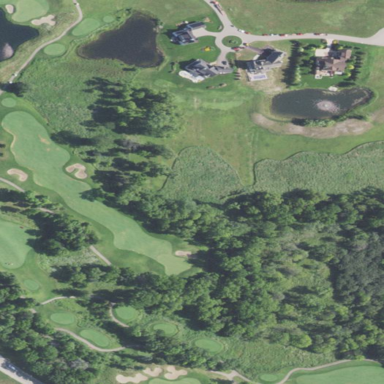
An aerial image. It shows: Area with grass used as rough in golf course.